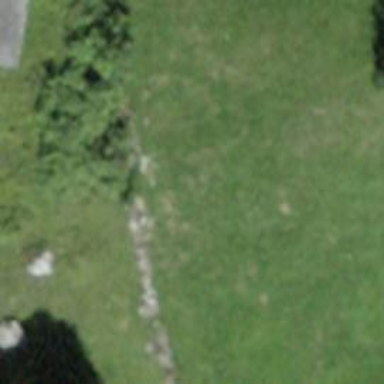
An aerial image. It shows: Dry stone wall barrier.